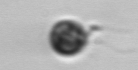
Label: flagellate